Question: I am having trouble with a small excel formula problem. I am trying to use 'AVERGEIFS'. The setup of this function is
'''
AVERAGEIFS(average_range,criteria_range1,criteria1,criteria_range2,criteria2,...)
'''
The catch is that I want the inclusion of a criteria and its range '[criteria_range1,criteria1]' to be based on whether a data validation list is 'Yes' or 'No'. So for example if the list is currently set to 'Yes' return:
'''
AVERAGEIFS(average_range,criteria_range1,criteria1)
'''
If no then return
'''
AVERAGEIFS(average_range,criteria_range1,criteria1,criteria_range2,criteria2)
'''
I would use an 'IF' function to handle this if I had only one data validation list with 'Yes' and 'No', but I have several, three to be exact. So I want to set up a formula that will include a '[criteria_range,criteria]' based on whether its corresponding data validation list is 'Yes' or 'No'.
I hope that makes sense. I am using OSX. Thanks!
## EDIT:

In my problem a 'name' is chosen and with it the corresponding attributes from the dataset below. In the 'average' box below I would love to see the average 'value' for rows with the same attributes in John's case its any rows with blue, type1 = 1, AND type2 = 100. This is easy if I just use a regular 'AVERAGEIFS' function.
What I am trying to figure out is how I could ignore one of the attributes and find the average for that group. So if I select ignore 'yes' for 'type1' then 'average' would return the average 'value' for rows with 'color = red' AND 'type2 = 100'
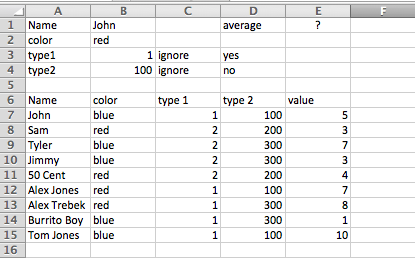
Answer: From your sample screenshot it looks like your 'criteria1' might look like:
'''
"=" & B3
'''
I would replace it with:
'''
IF(D3="yes","<>ABCDEF","=" & B3)
'''
Where 'ABCDEF' is any string that does not exist in the 'criteria_range1', so the '<>ABCDEF' condition is always true. This trick should work for every type of data (strings, numbers, dates, blanks).
The full formula for your sample screenshot would be:
'''
=AVERAGEIFS(E7:E15,C7:C15,IF(D3="yes","<>ABCDEF","=" & B3),D7:D15,
IF(D4="yes","<>ABCDEF","=" & B4),B7:B15,"=" & B2,A7:A15,"=" & B1)
'''